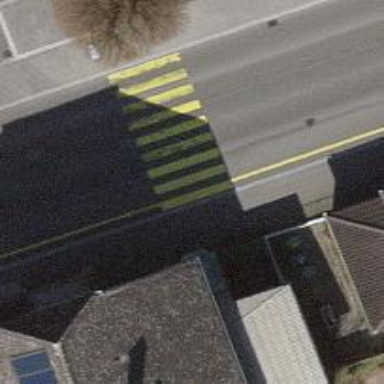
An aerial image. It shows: Zebra crossing on the road.